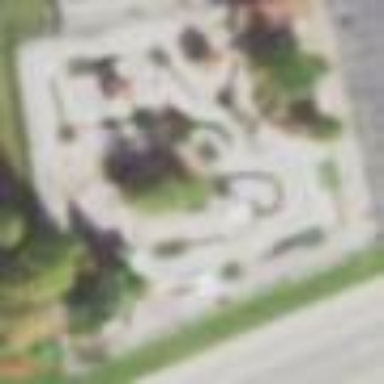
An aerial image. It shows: Miniature golf leisure land.